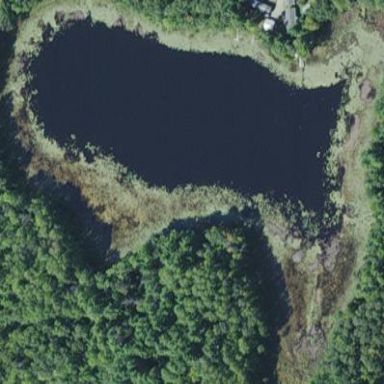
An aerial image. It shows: Serene lake surrounded by nature.